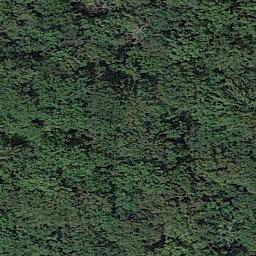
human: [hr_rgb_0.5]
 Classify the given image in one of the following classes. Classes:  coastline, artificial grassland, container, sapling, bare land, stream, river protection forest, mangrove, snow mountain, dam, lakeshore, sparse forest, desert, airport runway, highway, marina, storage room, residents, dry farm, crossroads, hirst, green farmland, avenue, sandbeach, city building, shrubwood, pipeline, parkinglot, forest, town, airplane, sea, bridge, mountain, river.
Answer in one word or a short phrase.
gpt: forest